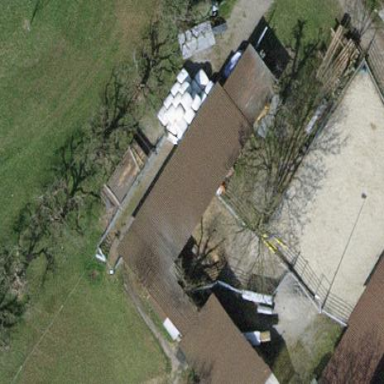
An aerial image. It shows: View of roof of building.